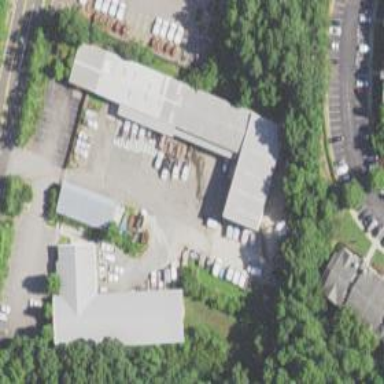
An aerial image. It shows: Commercial building.